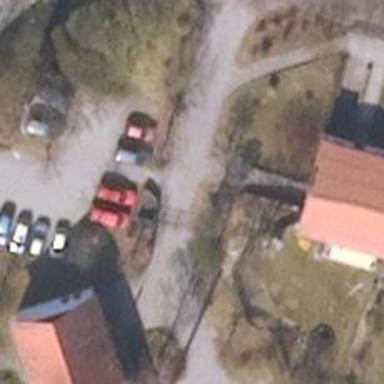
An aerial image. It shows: Driveway.